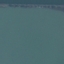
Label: SeaLake